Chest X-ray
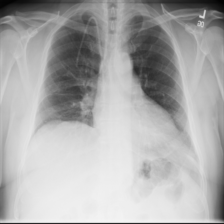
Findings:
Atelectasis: negative
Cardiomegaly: negative
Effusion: negative
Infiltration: negative
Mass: negative
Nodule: negative
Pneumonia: negative
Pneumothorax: negative
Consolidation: negative
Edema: negative
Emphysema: negative
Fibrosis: negative
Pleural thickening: negative
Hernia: negative